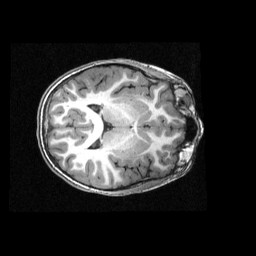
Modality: T1w
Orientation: axial
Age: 9
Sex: female
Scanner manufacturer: siemens
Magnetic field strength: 3 T
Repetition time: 2.3 s
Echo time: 0.00336 s